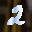
Label: 2